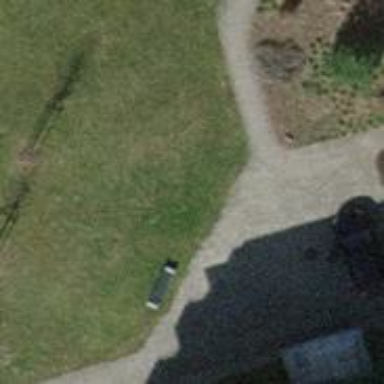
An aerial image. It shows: Black bench.